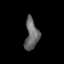
Tissue: skin
Cell type: Others
Senescence score: 0.7137
Nuclear area (px): 414
Mean DAPI intensity: 102.882